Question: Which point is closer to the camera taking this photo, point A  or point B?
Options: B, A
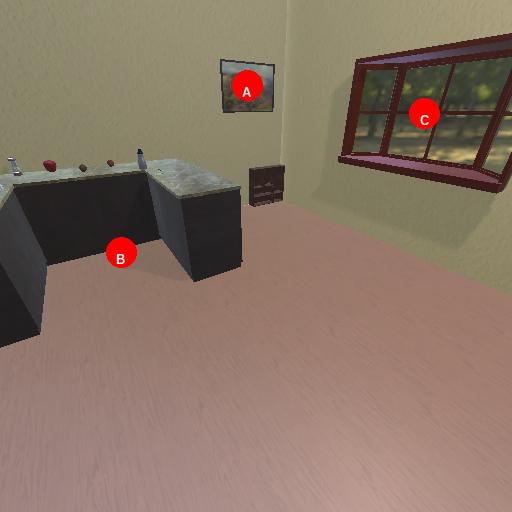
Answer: B